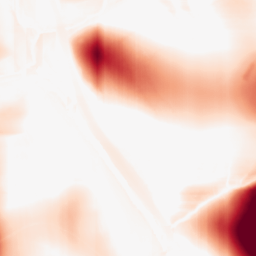
Category: morphological
Decomposition family: rolling_ball
Decomposition parameters: radius: 50
Upsampling method: linear_exact
Upsampling parameters: scale: 4
Upsampling scale: 4